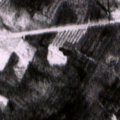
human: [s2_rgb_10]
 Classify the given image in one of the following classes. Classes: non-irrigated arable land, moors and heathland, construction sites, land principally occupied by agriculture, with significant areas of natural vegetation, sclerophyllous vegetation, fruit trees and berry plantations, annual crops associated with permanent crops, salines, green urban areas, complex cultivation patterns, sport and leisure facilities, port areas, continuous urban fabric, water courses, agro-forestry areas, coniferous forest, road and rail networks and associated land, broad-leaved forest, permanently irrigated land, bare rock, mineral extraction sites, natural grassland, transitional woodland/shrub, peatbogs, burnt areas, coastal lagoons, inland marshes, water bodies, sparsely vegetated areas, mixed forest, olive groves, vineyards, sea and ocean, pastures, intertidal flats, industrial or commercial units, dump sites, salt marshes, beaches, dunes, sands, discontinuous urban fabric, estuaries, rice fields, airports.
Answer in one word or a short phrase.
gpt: coniferous forest, mixed forest, transitional woodland/shrub